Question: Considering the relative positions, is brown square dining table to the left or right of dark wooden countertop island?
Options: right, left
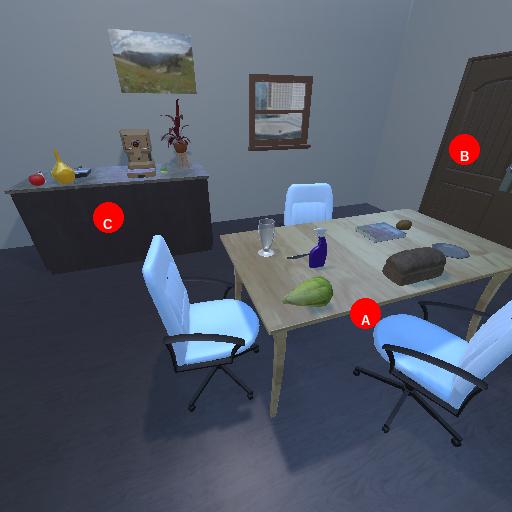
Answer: right